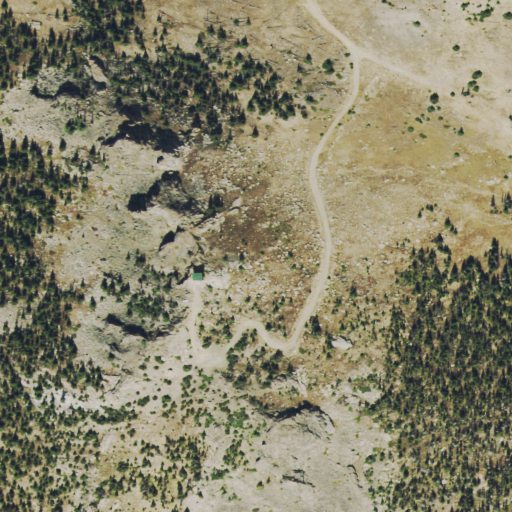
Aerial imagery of mountain in Wyoming named Blackhall Mountain containing shrub, evergreen forest, and grassland